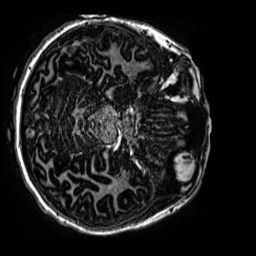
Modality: MP2RAGE
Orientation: axial
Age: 12
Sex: female
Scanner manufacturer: siemens
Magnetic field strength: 3 T
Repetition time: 4 s
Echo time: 0.00299 s